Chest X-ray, PA view. Patient: 58 years old, sex M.
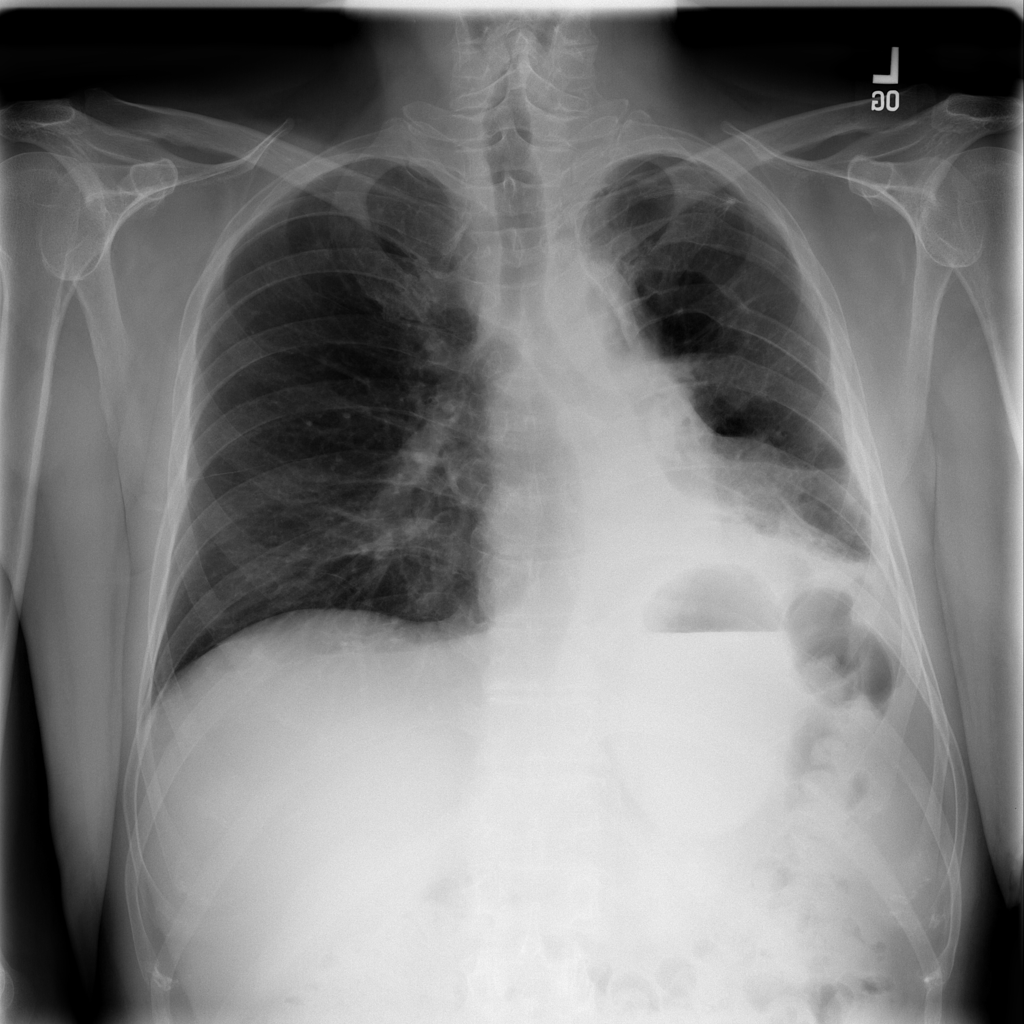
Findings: Atelectasis, Pneumothorax